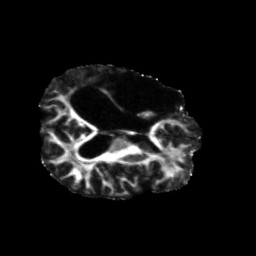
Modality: FA
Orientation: axial
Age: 43
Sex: male
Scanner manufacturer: siemens
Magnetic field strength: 3 T
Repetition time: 5.47 s
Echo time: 0.0854 s